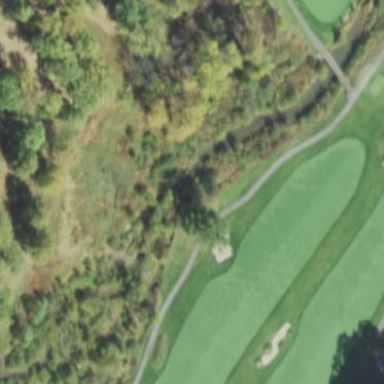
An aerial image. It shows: Water hazard on golf course. The hazard is natural water feature.